Question: Apparently, the title takes the value of ImageUrl
In my DynamicNodeProviderBase class configure both the 'Title' and the 'ImageUrl'
'''
const string keyFormated = "Subsidiary_{0}";
// Create a node for each subsidiary
foreach (var subsidiary in listDB.ToList())
{
var node = new DynamicNode
{
Title = subsidiary.District,
Description = subsidiary.Title,
ImageUrl = Path.Combine(string.Format(Constants.RelativePathSubsidiary, subsidiary.ID.ToString().ToLower())),
Key = string.Format(keyFormated, subsidiary.District)
};
node.RouteValues.Add("id", subsidiary.ID);
node.Attributes.Add("LargeIconFileName", subsidiary.LargeIconFileName);
node.Attributes.Add("MediumIconFileName", subsidiary.MediumIconFileName);
node.Attributes.Add("SmallIconFileName", subsidiary.SmallIconFileName);
returnValue.Add(node);
}
// Return
return returnValue;
'''
In my view, call the helper to generate the menu of my page.
This menu is customized by a DisplayTemplates
'@Html.MvcSiteMap().Menu("sitemap-menu", true, true, false)'
Basically have a DisplayTemplates for the 'MenuHelperModel' and one for the 'SiteMapNodeModel'.
As 'MenuHelperModel' is pretty simple (just call the helper '@DisplayFor' passing my custom template) will not put his code here.
The following code 'SiteMapNodeModel'
'''
@model SiteMapNodeModel
@{
object upper;
string title = Model.Title;
var imgUrl = Path.Combine(Model.ImageUrl, "Icons");
string iconFilename;
if (ViewData.TryGetValue("upper", out upper))
{
title = title.ToUpperInvariant();
}
if (Model.MetaAttributes.TryGetValue("SmallIconFileName", out iconFilename)
|| Model.MetaAttributes.TryGetValue("MediumIconFileName", out iconFilename)
|| Model.MetaAttributes.TryGetValue("LargeIconFileName", out iconFilename))
{
imgUrl = Path.Combine(imgUrl, iconFilename);
}
}
@if (Model.IsCurrentNode && Model.SourceMetadata["HtmlHelper"].ToString() != "MvcSiteMapProvider.Web.Html.MenuHelper")
{
<text>@title</text>
}
else if (Model.IsClickable && Model.ImageUrl != null)
{
<a href="@Model.Url" title="@Model.Title">
<img src="@Url.Content(imgUrl)" alt="@Model.Title"/>
<span>@title</span>
</a>
}
else
{
<text>@title</text>
}
'''
But the values are incorrect (or are exchanged).
See a picture of the debug:

See <URL>
NOTE: The description in red is wrong: The correct is: The Title value should be in ImageUrl property!
## Question
Why the value of the 'ImageUrl' property is Title and why 'TItle' is empty?
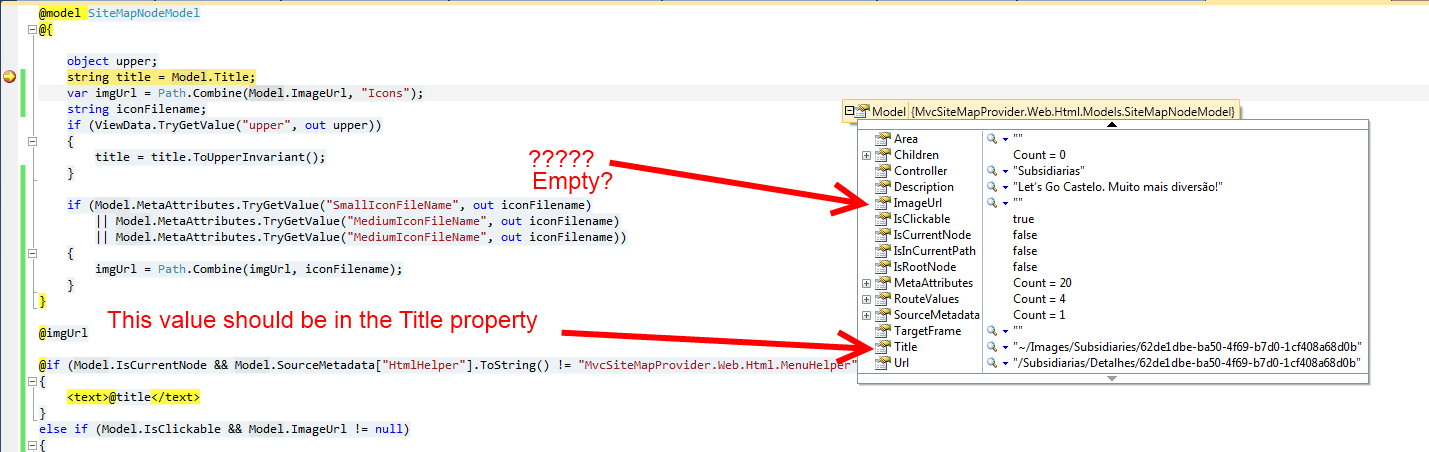
Answer: This has been fixed in version 3.2.2.
It was an error during the cloning process, which incorrectly mapped the ImageUrl to Title.